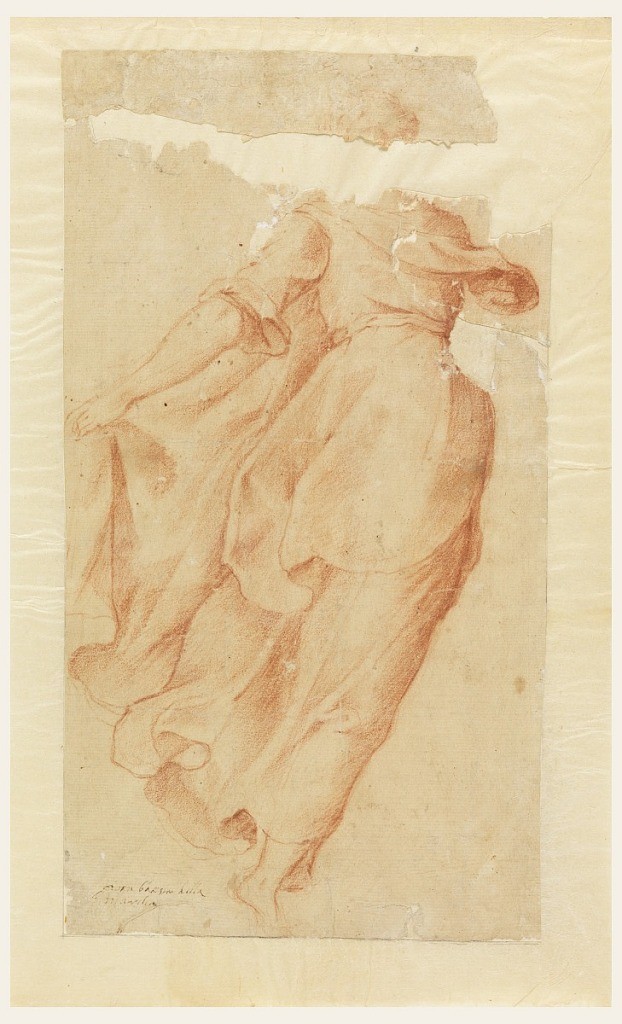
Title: Walking Woman
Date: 1725–50
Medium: Red chalk on brown paper
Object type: Drawing
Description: Woman seen from the back; left arm is somewhat raised; the points of the feet are unexecuted.